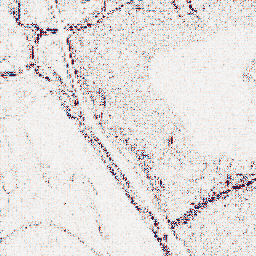
Category: wavelet
Decomposition family: wavelet_dwt
Decomposition parameters: wavelet: db2
level: 1
Upsampling method: bspline
Upsampling parameters: scale: 2
Upsampling scale: 2